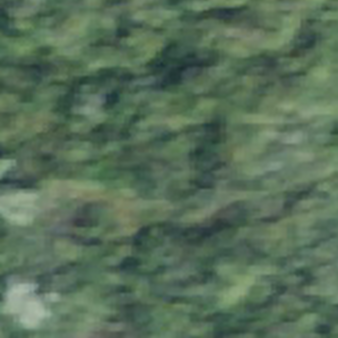
Label: other